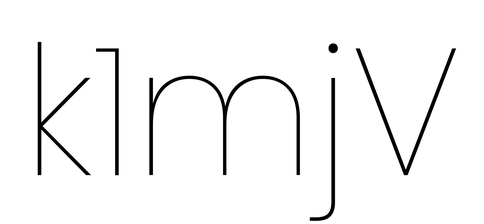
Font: Poppins-Thin